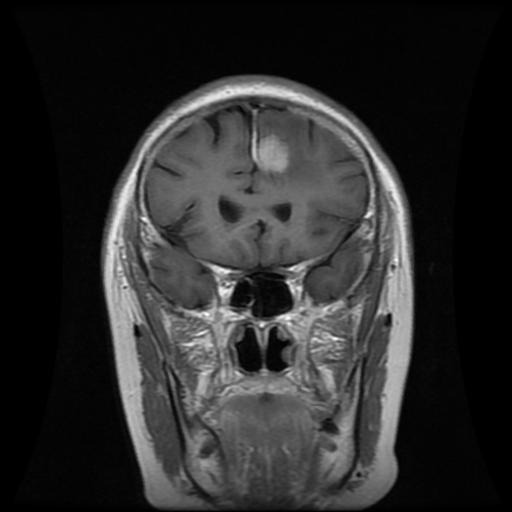
Label: meningioma